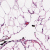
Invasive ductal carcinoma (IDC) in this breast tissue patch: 0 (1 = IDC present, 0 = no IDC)